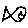
Label: fish